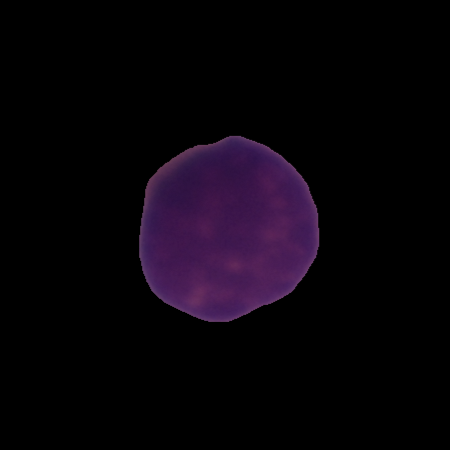
Label: healthy